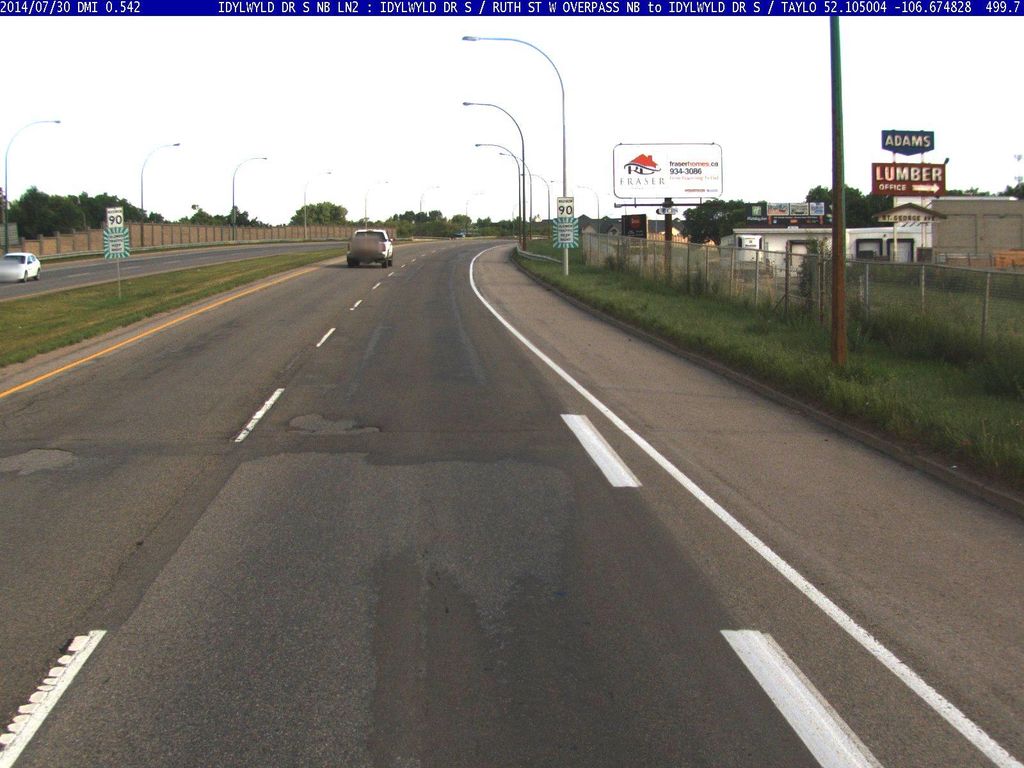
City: saskatoon